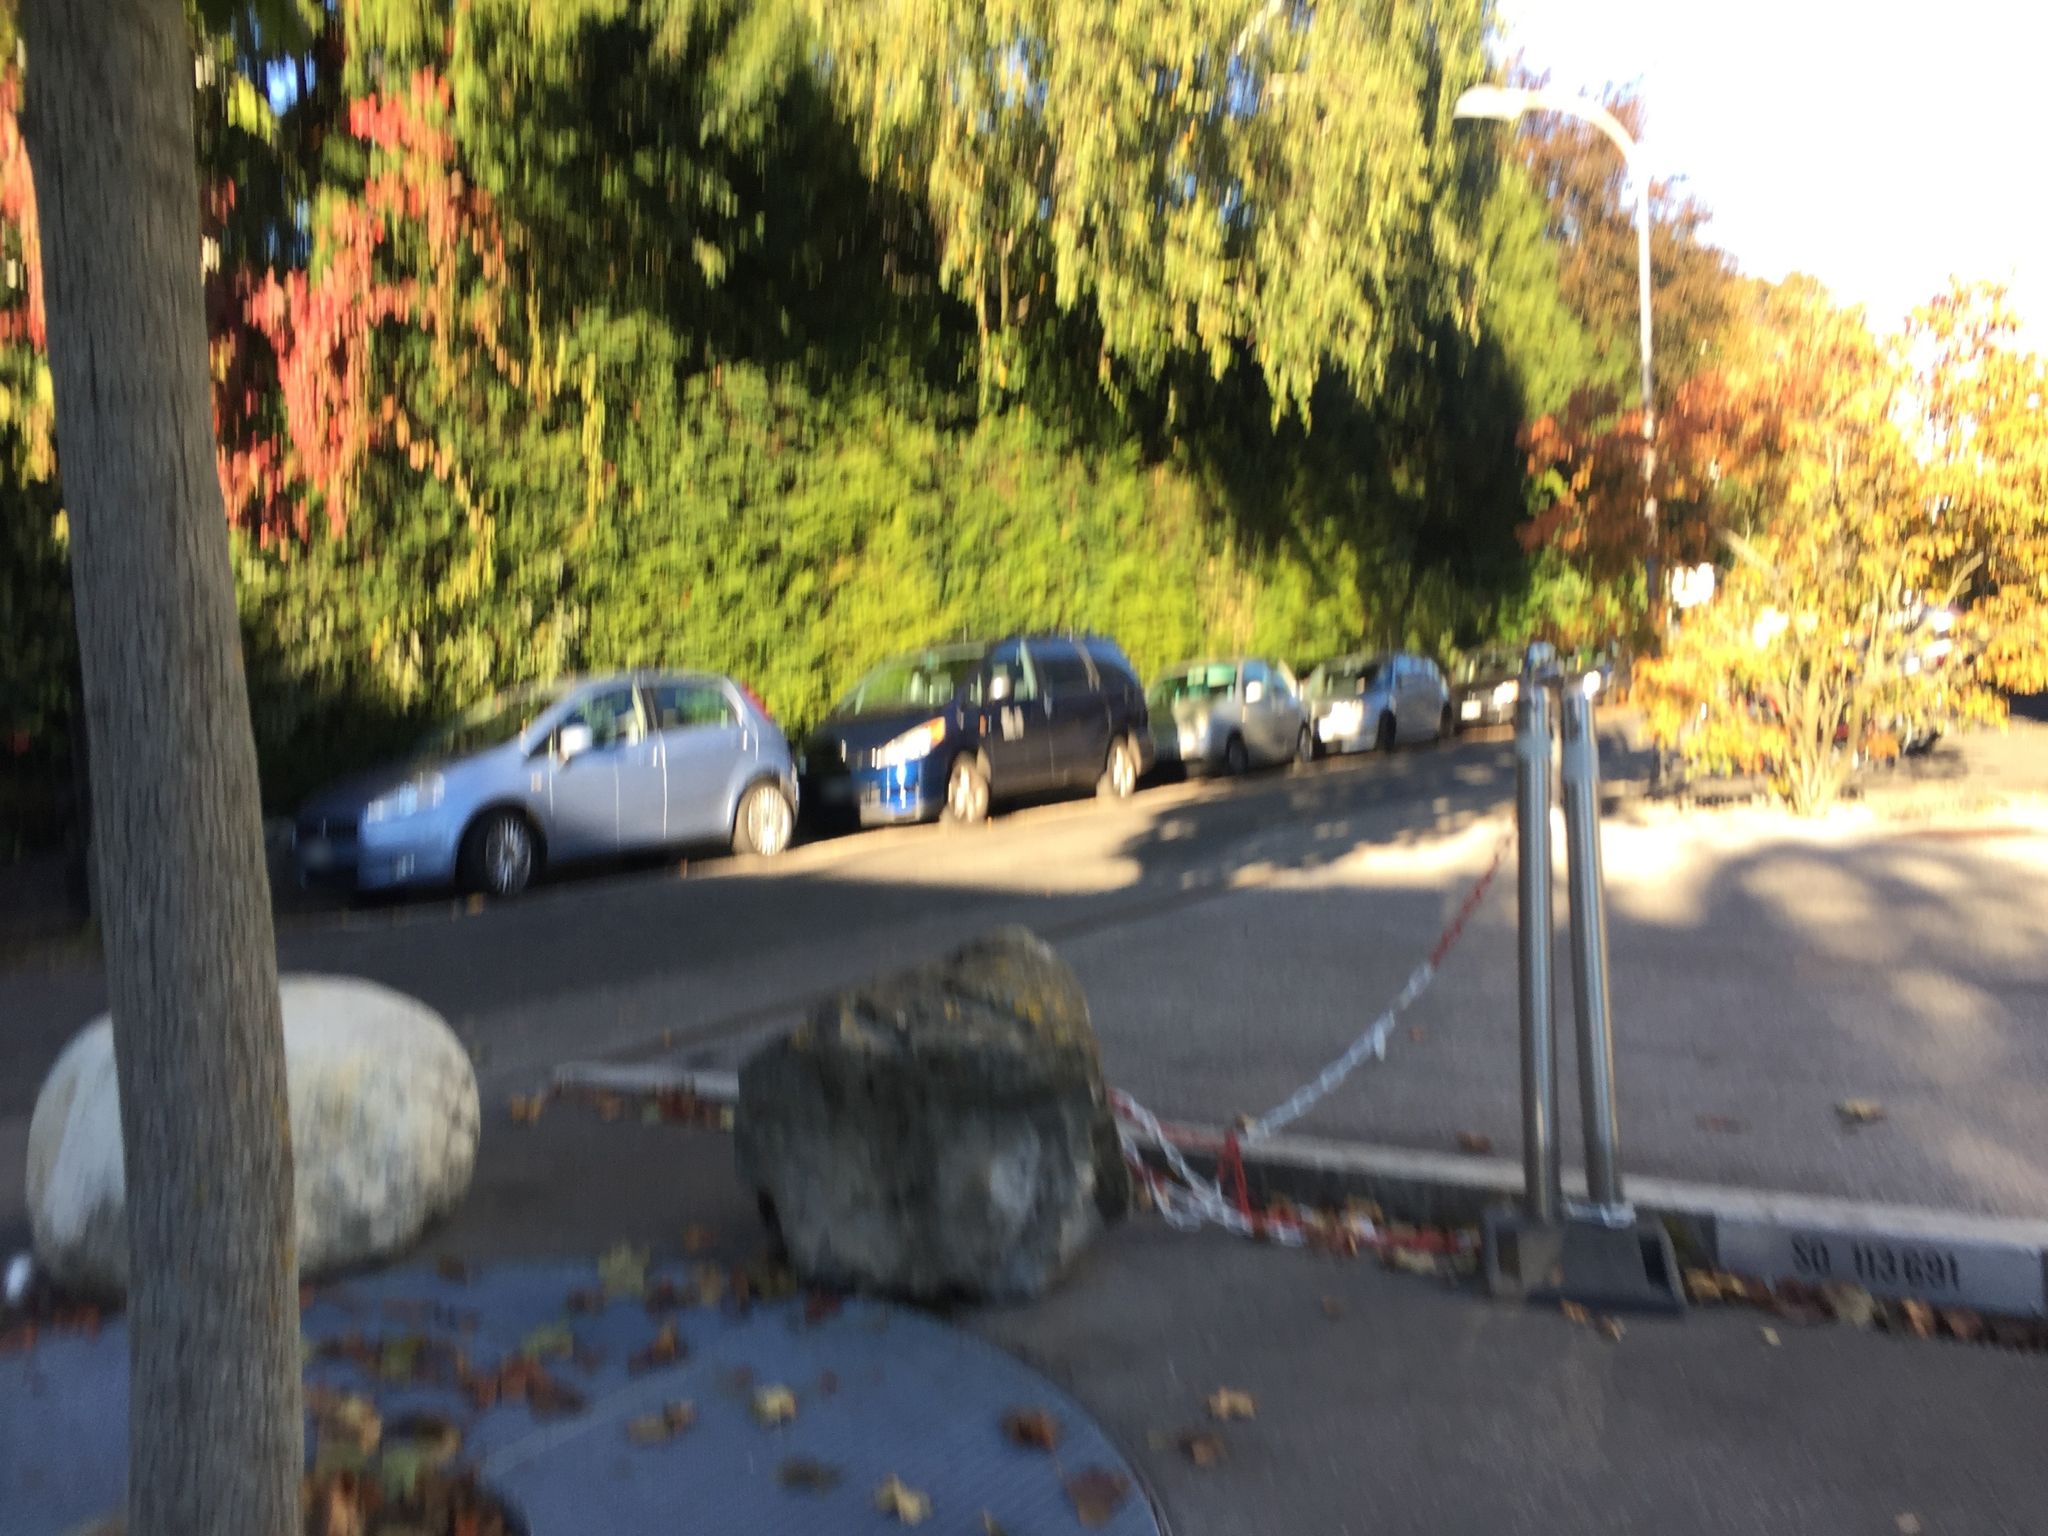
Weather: clear
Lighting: day
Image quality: slightly poor
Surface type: walking surface
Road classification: steps, service, footway
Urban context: urban centre
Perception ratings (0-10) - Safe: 4.32, Lively: 1.71, Beautiful: 9.15, Boring: 1.27, Depressing: 2.59, Wealthy: 5.03